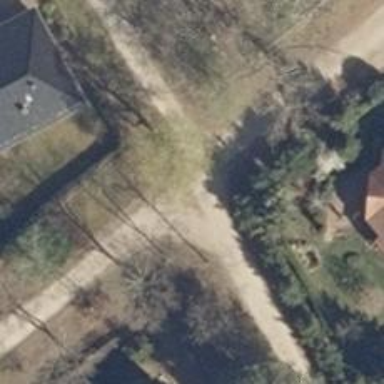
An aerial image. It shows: Residential road with sandy surface.